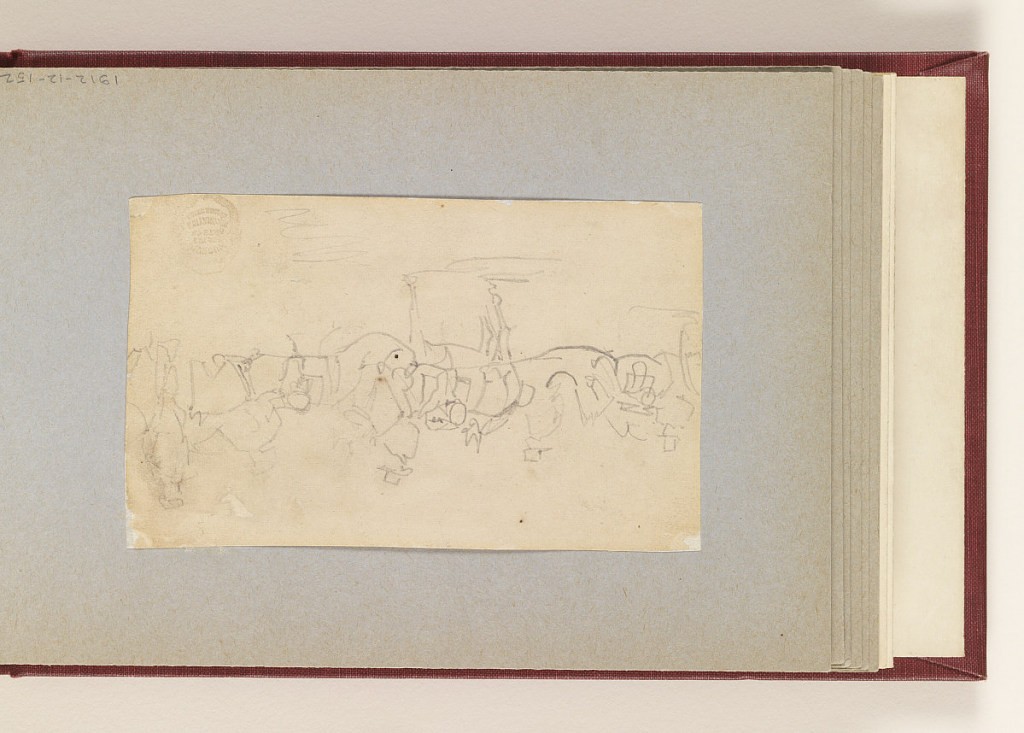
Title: Artillery Horses with Riders
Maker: Winslow Homer, American, 1836–1910
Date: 1862
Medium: Graphite on wove paper, laid down
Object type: Drawing
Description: Recto: Horizontal view of series of artillery horses with riders.
Verso: outline sketch of artillery horses and of a canon.